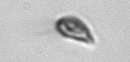
Label: Cryptophyta